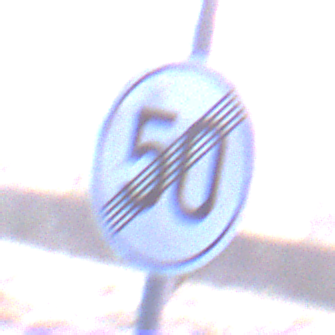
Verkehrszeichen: EndeGeschwindigkeit50
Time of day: SunriseSunset
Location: Outdoor (Nature)
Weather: Clear
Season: NotSpecified
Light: Natural